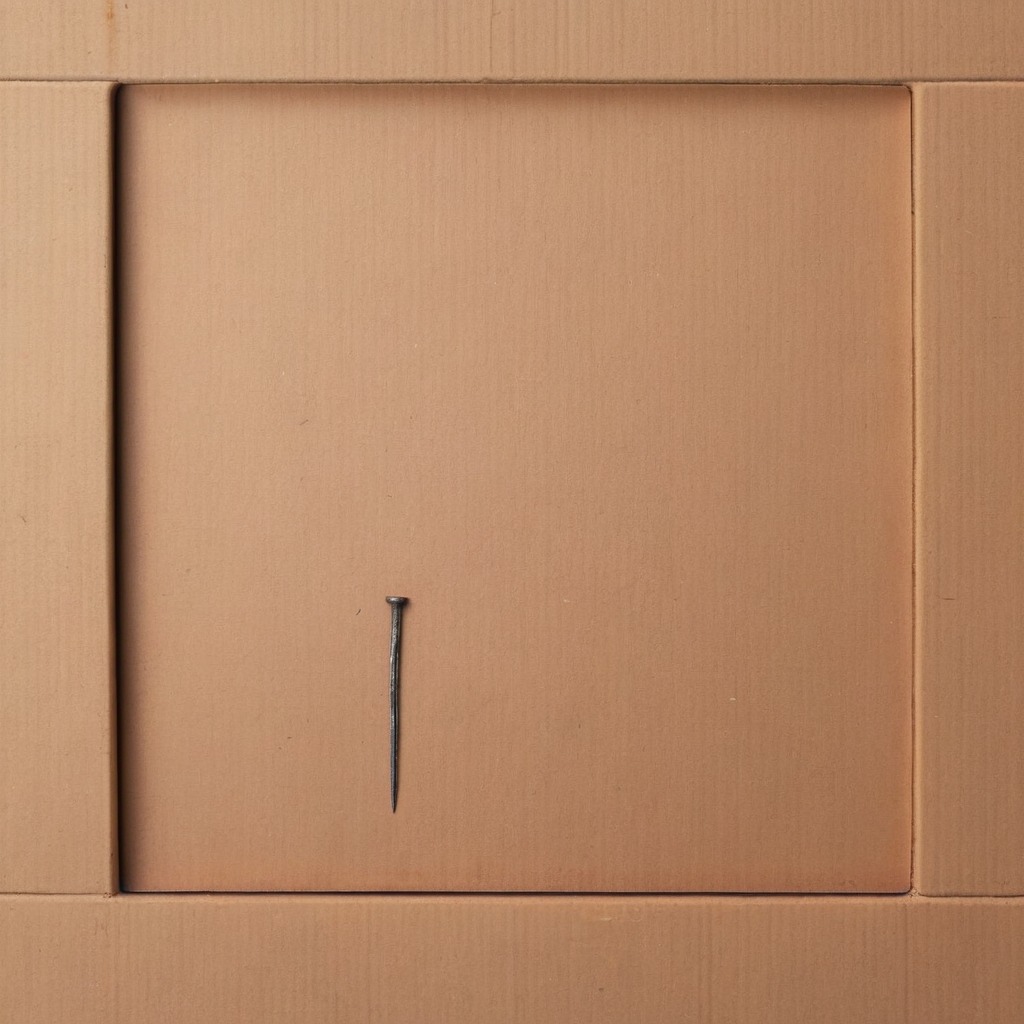
An iron nail is lying on the cardboard box surface in an outdoor workshop during daytime bright natural light soft shadows slightly creased but